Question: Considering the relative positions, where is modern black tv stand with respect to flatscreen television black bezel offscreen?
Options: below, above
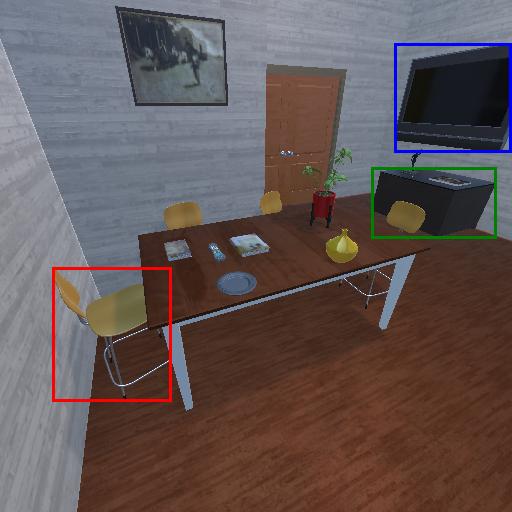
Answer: below